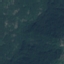
Label: Forest